Aerial crown-view tile of a tropical tree (Barro Colorado Island, Panama), acquired 20241112:
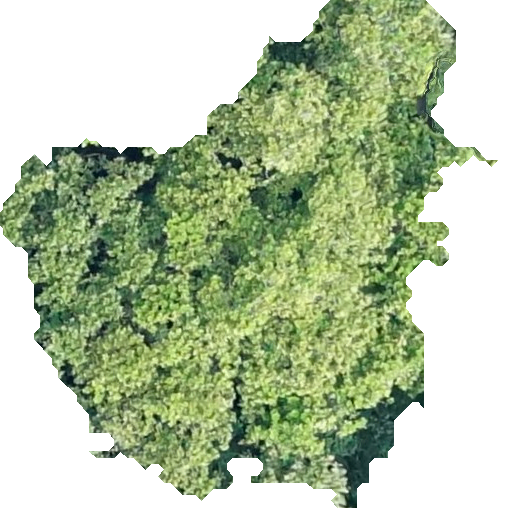
Species: Anacardium excelsum
GBIF accepted scientific name: Anacardium excelsum
Crown area: 235.861 m²